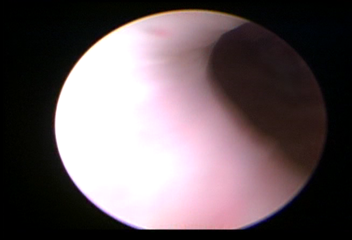
Modality: WLC
Class: Normal mucosa
Bladder cancer association: No